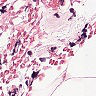
Metastatic tissue present: no